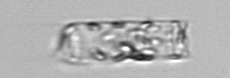
Label: Cerataulina_pelagica